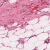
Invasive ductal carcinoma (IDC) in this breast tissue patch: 0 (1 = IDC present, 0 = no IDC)